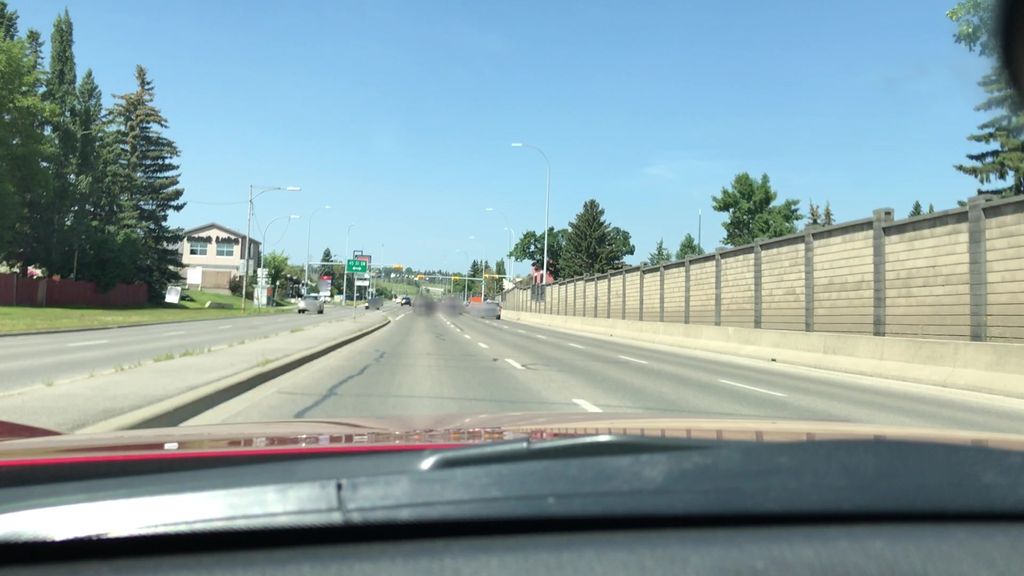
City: calgary